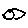
Label: fish